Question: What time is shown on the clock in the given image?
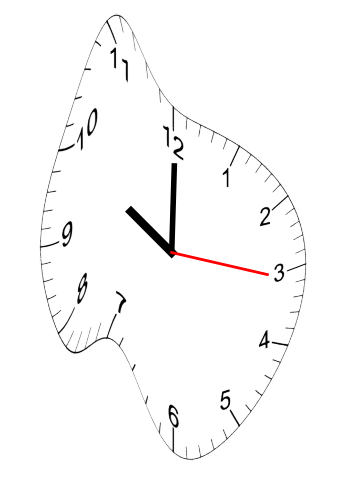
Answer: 10:00:16